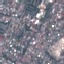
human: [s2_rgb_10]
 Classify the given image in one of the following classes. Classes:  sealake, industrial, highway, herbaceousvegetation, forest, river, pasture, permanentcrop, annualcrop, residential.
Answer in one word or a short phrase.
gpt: Residential